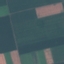
Land use / land cover: AnnualCrop